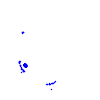
Particle: pion